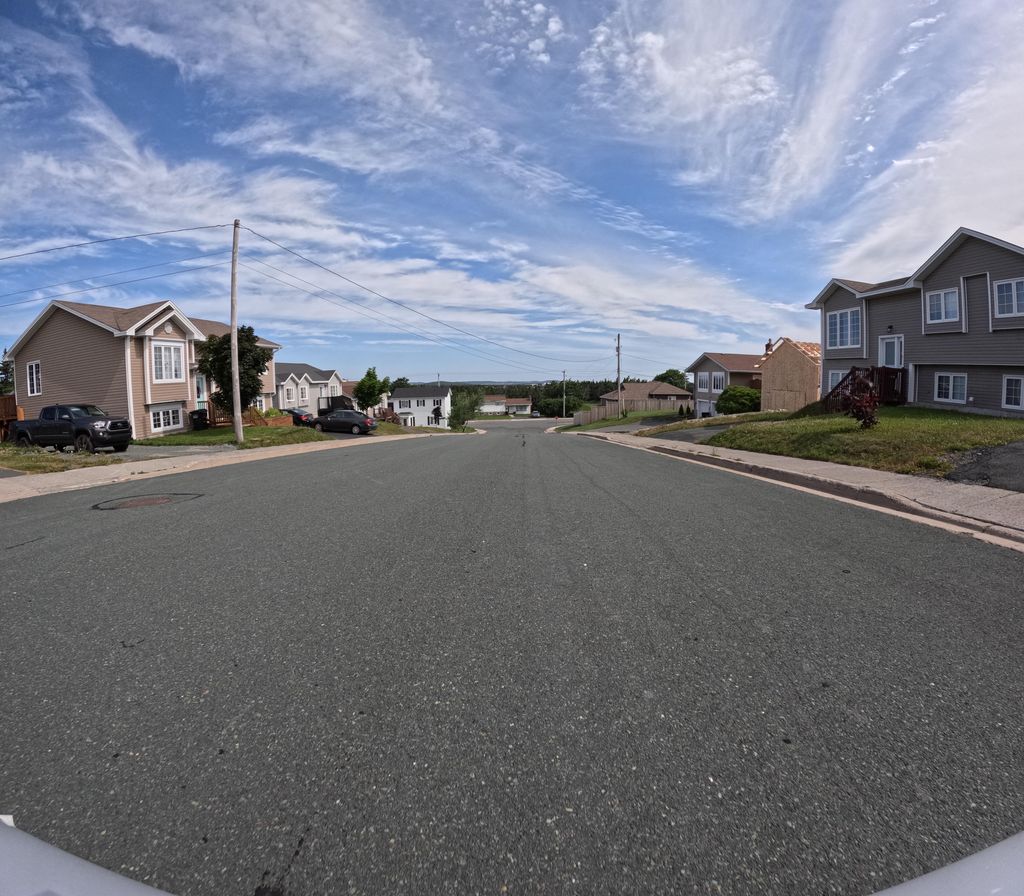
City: st_johns